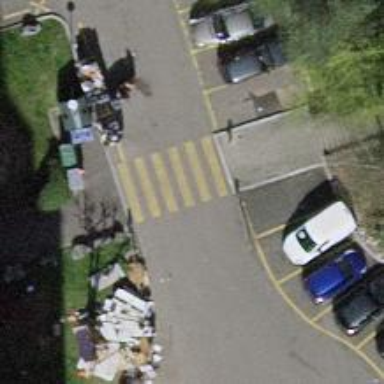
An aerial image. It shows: Uncontrolled zebra crossing on the road.